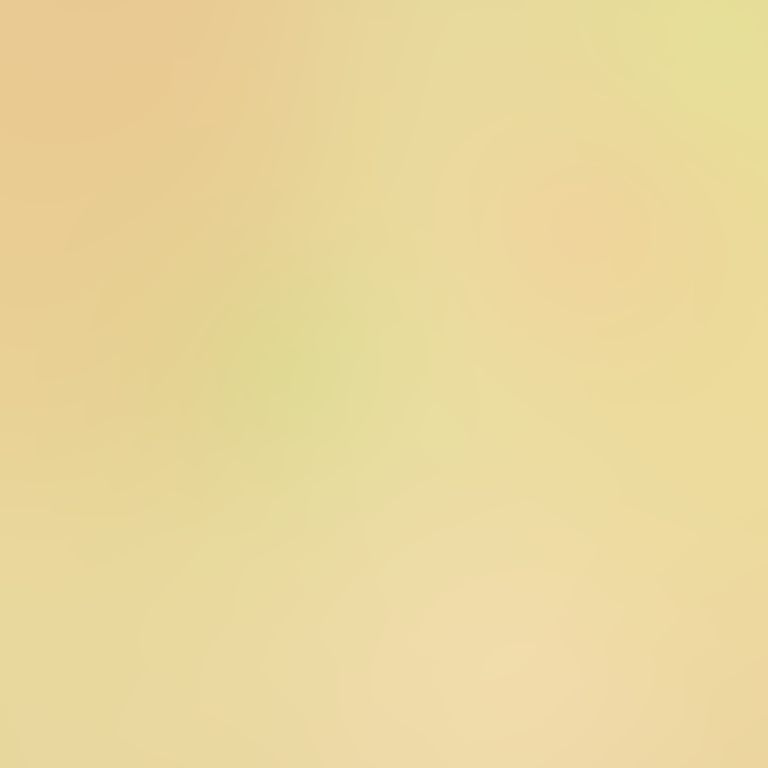
Abstract light effect, smooth blend from soft yellow to pale green, serene atmosphere, diffuse glow, no room, no furniture, no objects.